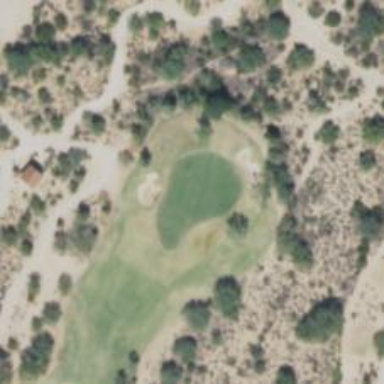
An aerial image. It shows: Golf hole.